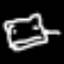
Label: frog